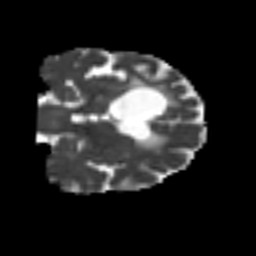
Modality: MD
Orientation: coronal
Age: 54
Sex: female
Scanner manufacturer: siemens
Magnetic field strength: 3 T
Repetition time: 4.987 s
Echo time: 0.0792 s